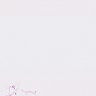
Metastatic tissue present: no